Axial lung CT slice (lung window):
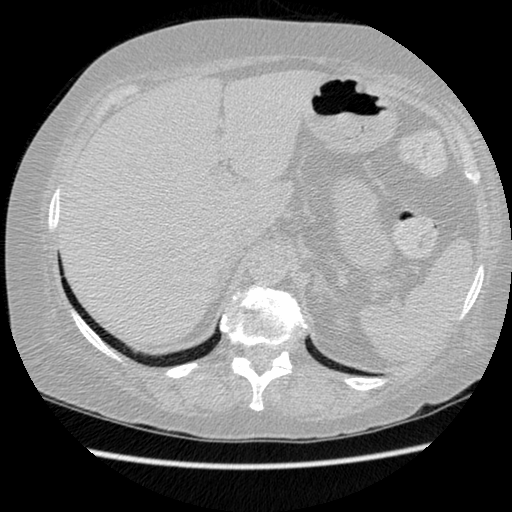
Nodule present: no